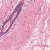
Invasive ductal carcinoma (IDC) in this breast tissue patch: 0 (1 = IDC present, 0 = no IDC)